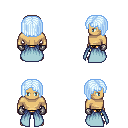
a pixel art fantasy rpg character, male body template, human, tanned skin, overskirt, gold greaves, white cyan pageboy hairstyle, metal gloves, four views (front, back, left, right), 2x2 character sprite sheet, small pixel art, hard edges, no anti-aliasing